Field crop: maize
Growth stage: 2
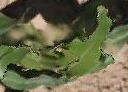
Species: maize